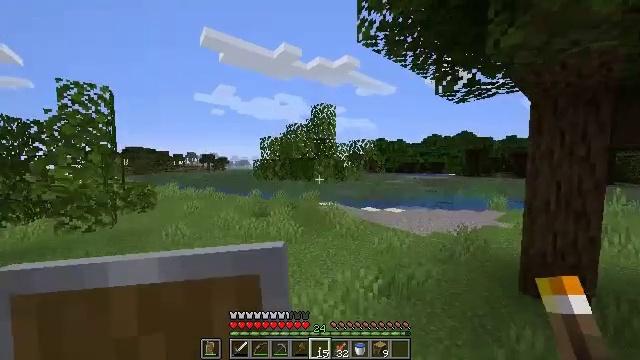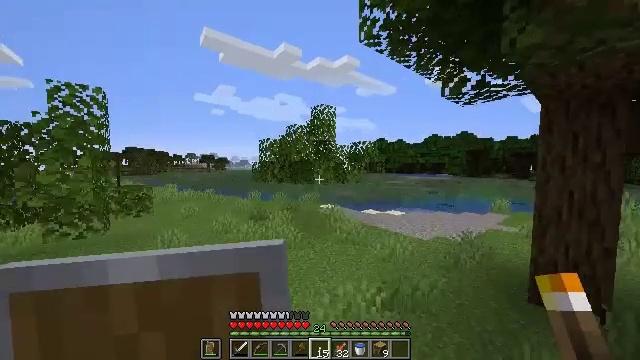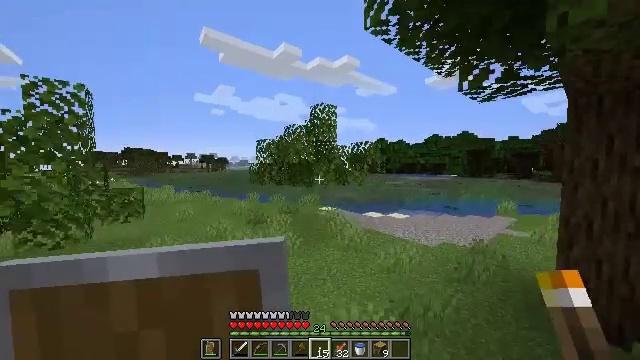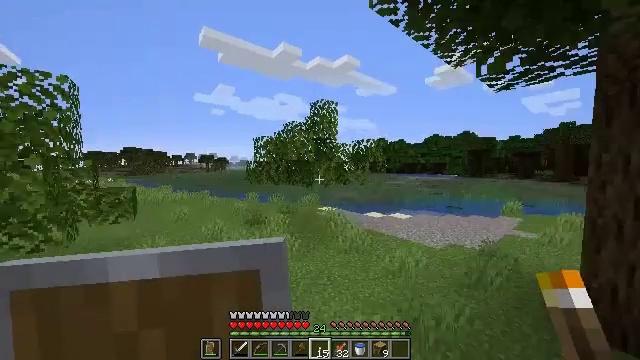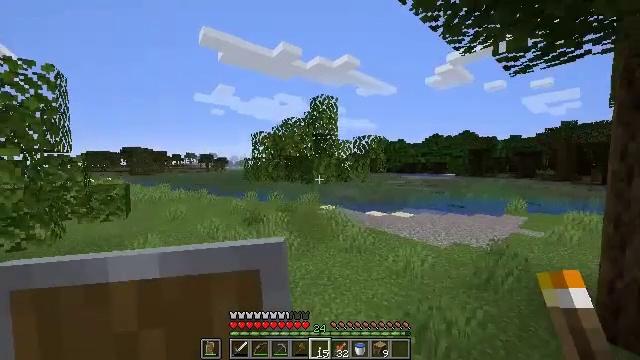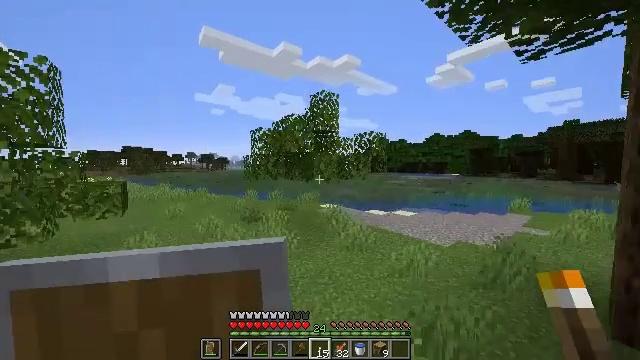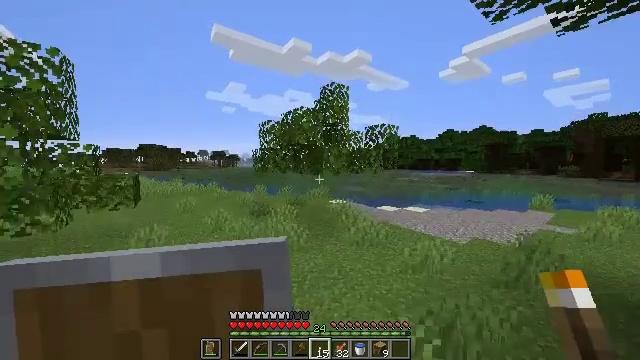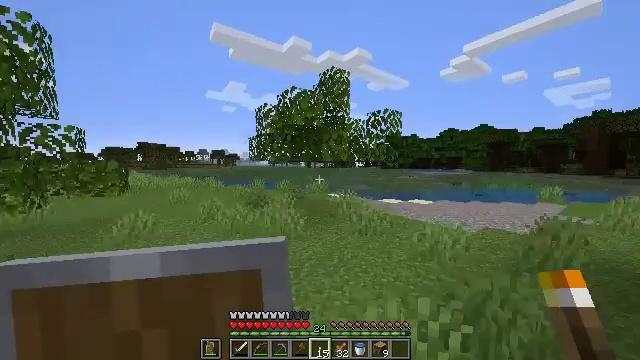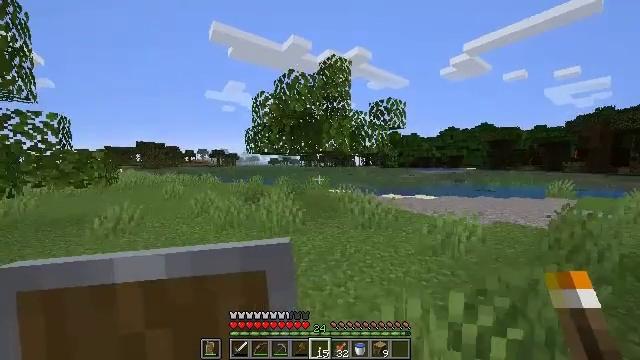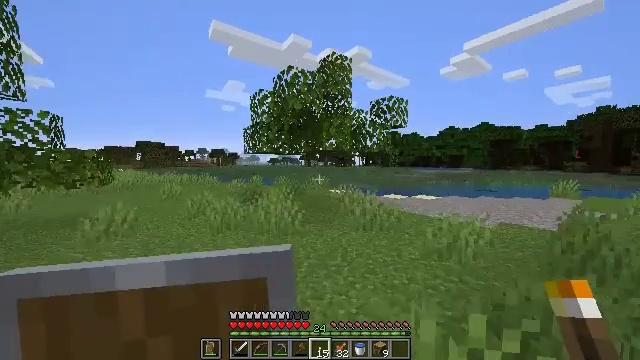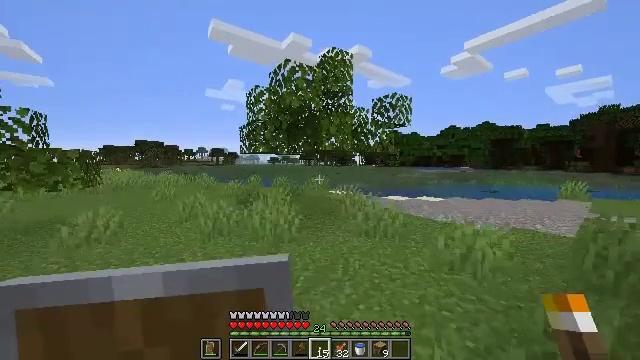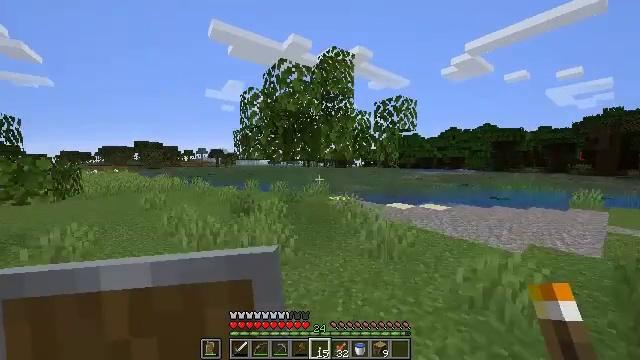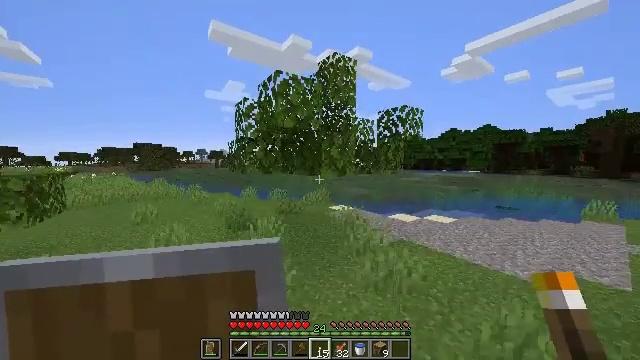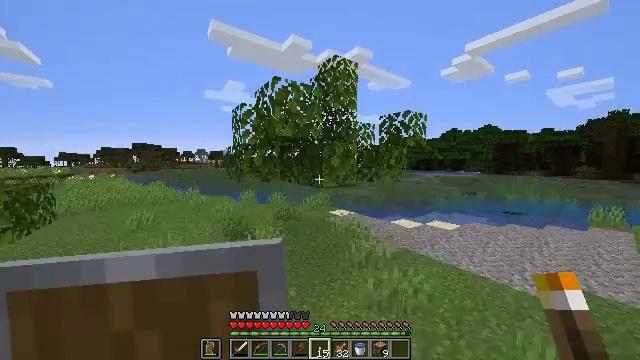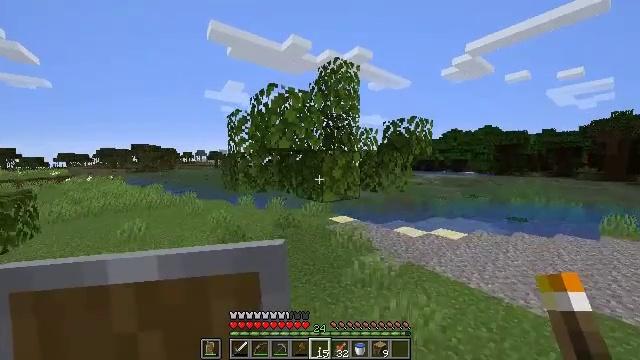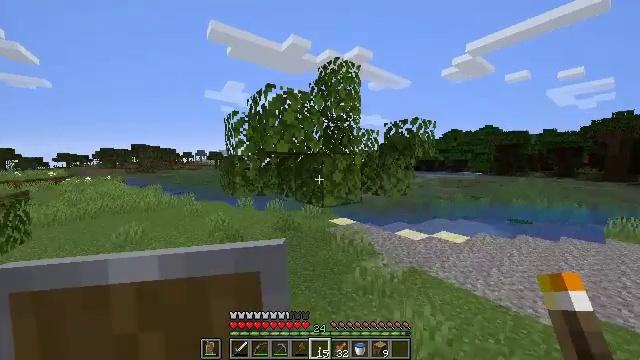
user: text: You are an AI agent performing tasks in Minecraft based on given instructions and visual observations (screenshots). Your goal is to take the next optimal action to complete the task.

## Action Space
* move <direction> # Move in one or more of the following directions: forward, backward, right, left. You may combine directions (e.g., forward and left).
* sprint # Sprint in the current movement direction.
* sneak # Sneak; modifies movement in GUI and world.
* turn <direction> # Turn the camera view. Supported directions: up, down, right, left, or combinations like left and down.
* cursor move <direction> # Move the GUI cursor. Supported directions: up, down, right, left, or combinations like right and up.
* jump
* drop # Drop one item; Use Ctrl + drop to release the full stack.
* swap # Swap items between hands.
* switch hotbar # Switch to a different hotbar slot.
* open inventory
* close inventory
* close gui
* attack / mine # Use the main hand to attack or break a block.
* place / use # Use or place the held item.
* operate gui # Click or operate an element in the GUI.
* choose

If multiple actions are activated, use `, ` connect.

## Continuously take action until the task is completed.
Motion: motion action
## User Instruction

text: Gather seagrass near the seafloor.
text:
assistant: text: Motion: move forward
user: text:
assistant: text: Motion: move forward
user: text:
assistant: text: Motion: move forward
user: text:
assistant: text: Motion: move forward
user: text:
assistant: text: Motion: move forward
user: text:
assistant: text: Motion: move forward, turn left
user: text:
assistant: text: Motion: move forward
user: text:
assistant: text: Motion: move forward
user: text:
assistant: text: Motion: move forward
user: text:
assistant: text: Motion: move forward
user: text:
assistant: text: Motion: move forward, jump
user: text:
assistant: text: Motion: move forward, jump
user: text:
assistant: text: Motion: move forward, jump
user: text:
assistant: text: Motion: move forward
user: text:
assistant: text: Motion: move forward
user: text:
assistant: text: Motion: move forward
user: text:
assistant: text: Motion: move forward, turn left
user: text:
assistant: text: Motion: move forward, turn left
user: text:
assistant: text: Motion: move forward, turn left and down
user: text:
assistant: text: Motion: move forward
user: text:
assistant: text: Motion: move forward, turn left
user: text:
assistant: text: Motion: move forward
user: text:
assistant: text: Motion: move forward, turn left
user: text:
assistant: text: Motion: move forward, turn left
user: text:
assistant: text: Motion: move forward, turn left
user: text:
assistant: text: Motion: move forward, turn left
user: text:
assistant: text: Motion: move forward, turn left
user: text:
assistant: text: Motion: move forward, turn left
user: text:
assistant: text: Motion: move forward, turn left
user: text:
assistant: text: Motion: move forward, turn left